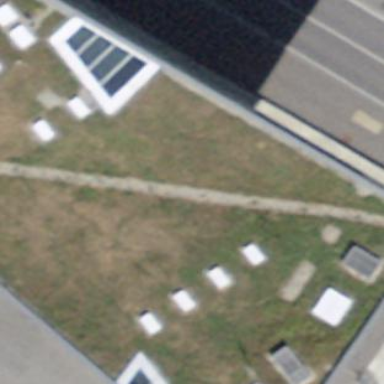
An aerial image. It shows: Building with flat grass-covered roof.